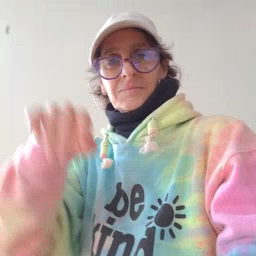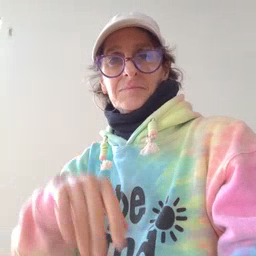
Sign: fireman